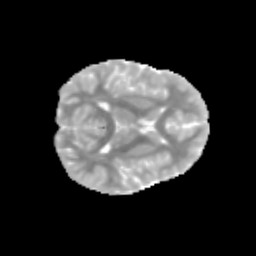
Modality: MD
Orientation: axial
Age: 10
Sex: male
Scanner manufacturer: siemens
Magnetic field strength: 3 T
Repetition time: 3.8 s
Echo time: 0.07 s